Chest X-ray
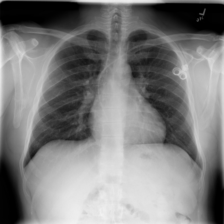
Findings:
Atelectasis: negative
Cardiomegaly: negative
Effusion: negative
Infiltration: positive
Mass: negative
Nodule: negative
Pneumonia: negative
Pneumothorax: negative
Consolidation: negative
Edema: negative
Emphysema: negative
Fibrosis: negative
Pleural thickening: negative
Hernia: negative